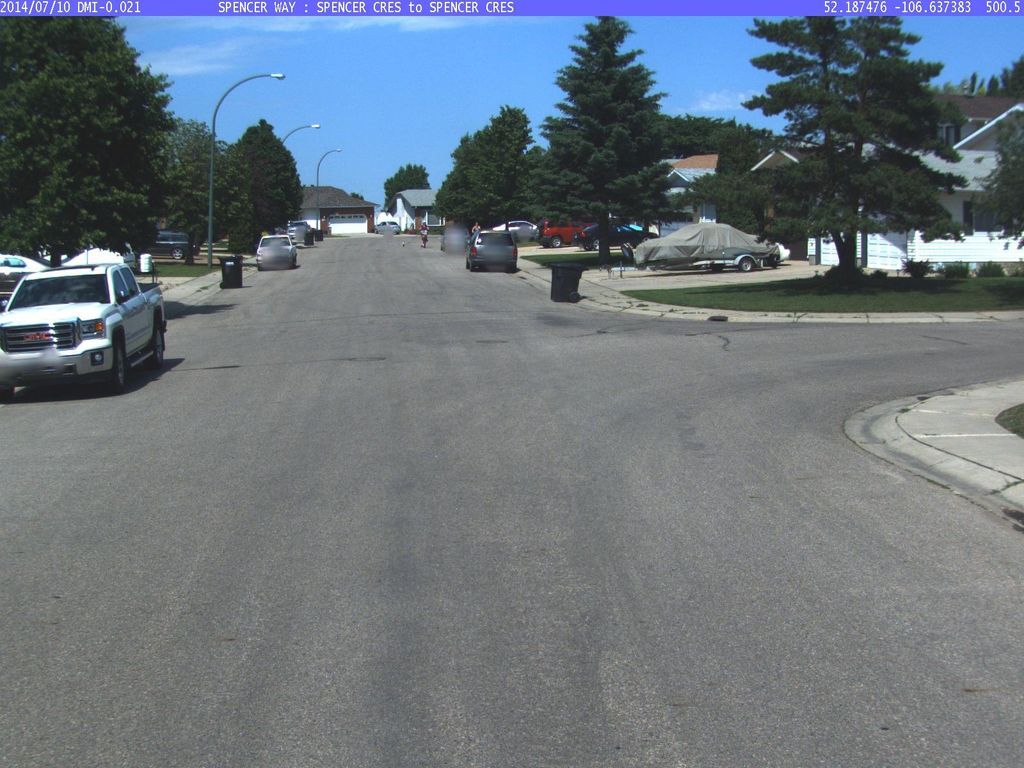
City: saskatoon